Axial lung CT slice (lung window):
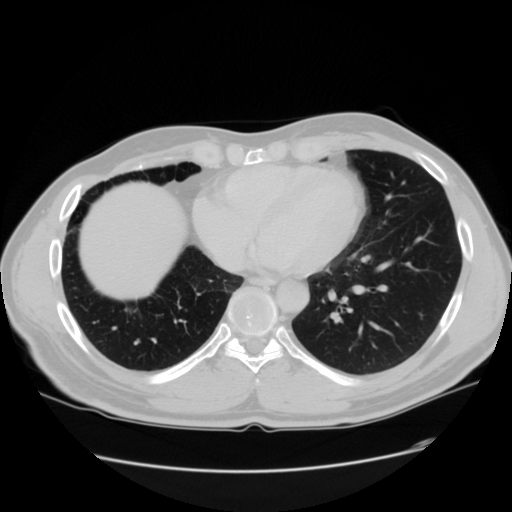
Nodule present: no